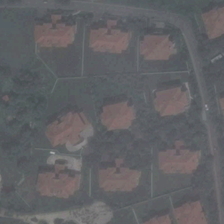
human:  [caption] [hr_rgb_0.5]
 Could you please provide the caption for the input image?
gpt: some red buildings and many green trees are in a medium residential area .

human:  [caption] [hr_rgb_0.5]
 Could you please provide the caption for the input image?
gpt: some red buildings and many green trees are in a medium residential area .

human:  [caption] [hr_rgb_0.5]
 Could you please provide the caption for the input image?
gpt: some red buildings and many green trees are in a medium residential area .

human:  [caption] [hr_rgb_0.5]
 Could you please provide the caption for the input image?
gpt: some red buildings and many green trees are in a medium residential area .

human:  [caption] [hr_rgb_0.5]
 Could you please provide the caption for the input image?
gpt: some red buildings and many green trees are in a medium residential area .